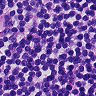
Metastatic tissue present: no